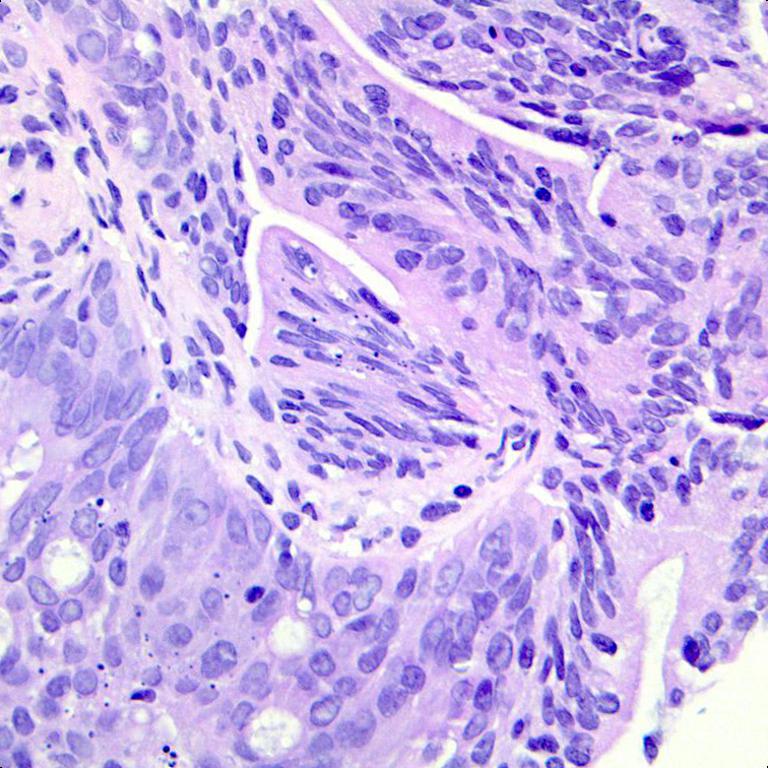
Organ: colon
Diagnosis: adenocarcinomas